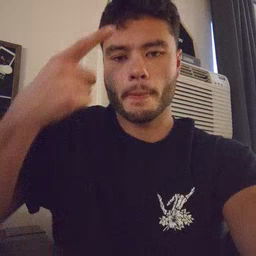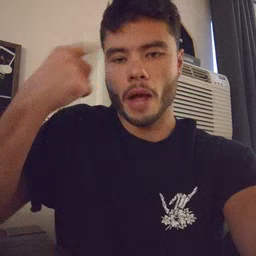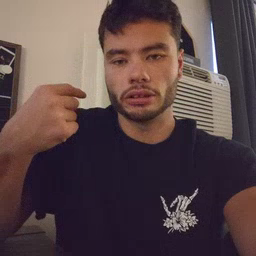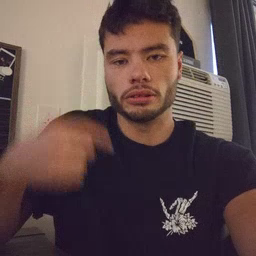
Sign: because